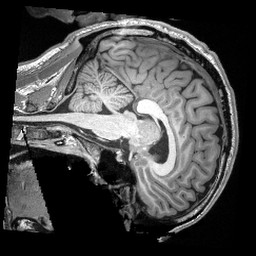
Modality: T1w
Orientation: sagittal
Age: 28
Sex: male
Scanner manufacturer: siemens
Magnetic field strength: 3 T
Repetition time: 2.3 s
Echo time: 0.00308 s